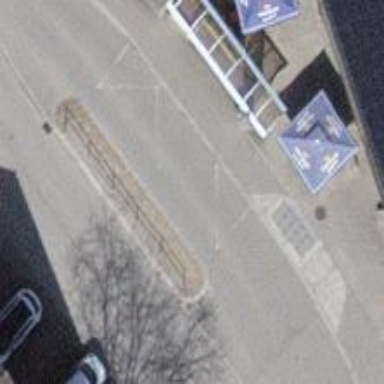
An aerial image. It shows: Bus stop with designated public transport stop position.